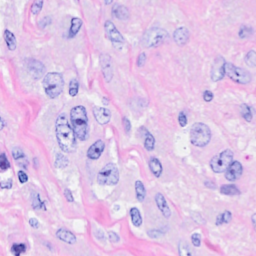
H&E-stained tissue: Breast